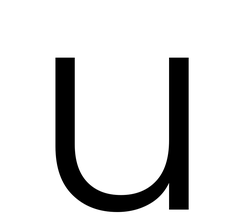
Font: Poppins-Light